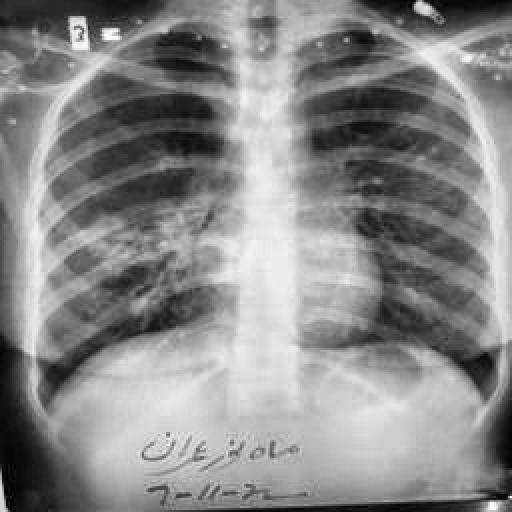
Finding: TUBERCULOSIS